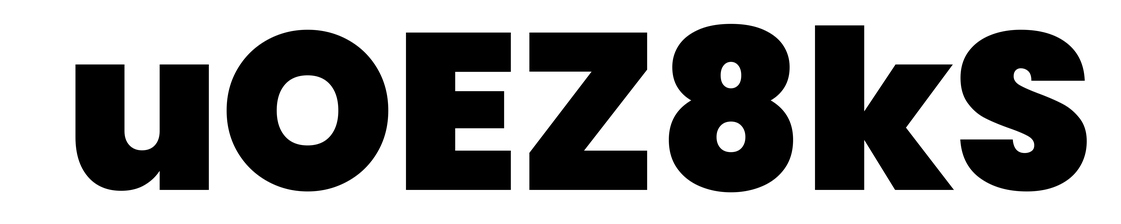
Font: Poppins-Black